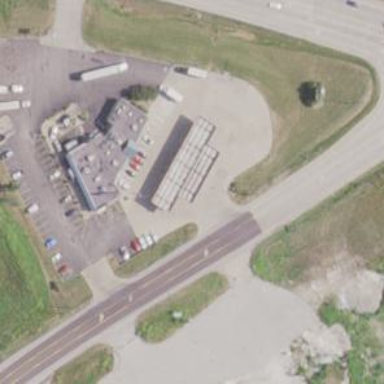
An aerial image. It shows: Fuel station.